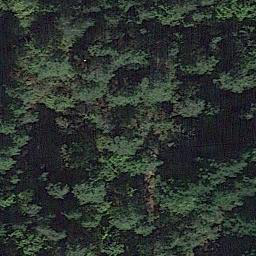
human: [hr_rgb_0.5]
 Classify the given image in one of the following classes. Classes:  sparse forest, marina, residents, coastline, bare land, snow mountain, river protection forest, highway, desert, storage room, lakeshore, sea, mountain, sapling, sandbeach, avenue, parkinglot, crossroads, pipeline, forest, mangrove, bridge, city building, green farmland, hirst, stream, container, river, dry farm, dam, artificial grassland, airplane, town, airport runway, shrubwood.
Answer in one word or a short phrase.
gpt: forest